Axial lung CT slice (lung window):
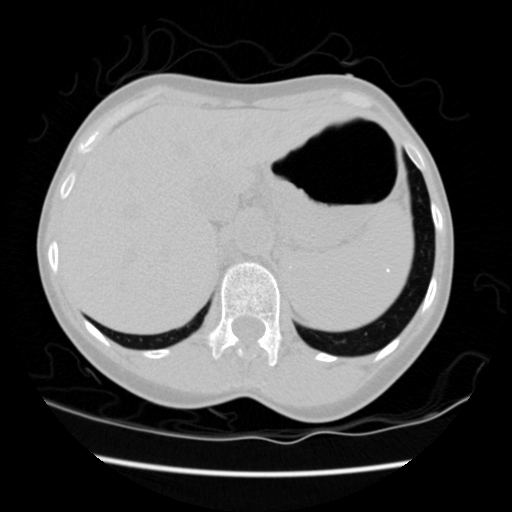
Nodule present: no